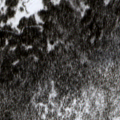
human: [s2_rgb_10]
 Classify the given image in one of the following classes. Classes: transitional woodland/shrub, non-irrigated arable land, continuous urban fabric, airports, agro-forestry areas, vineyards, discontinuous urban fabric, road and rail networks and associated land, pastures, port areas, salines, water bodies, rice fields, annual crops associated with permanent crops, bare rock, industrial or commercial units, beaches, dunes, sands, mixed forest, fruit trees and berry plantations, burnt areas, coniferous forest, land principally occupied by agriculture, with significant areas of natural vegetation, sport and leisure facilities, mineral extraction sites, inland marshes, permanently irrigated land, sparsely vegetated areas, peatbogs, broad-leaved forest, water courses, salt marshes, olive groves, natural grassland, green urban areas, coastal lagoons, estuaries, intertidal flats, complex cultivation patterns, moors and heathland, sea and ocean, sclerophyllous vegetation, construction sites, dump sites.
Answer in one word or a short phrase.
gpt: coniferous forest, mixed forest, transitional woodland/shrub